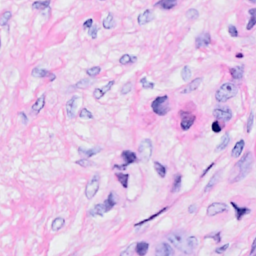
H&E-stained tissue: Breast